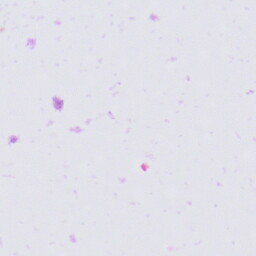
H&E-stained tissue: Prostate